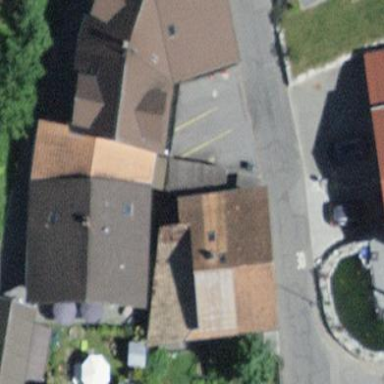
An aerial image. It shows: Residential building.